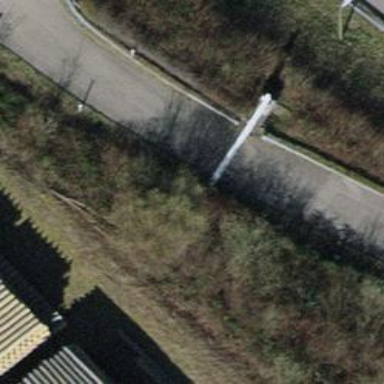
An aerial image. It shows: Gate.